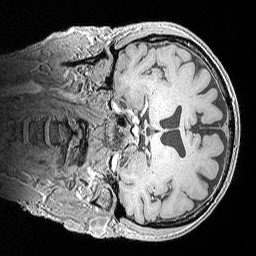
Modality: MP2RAGE
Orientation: coronal
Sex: male
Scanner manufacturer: siemens
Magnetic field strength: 3 T
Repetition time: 5 s
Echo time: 0.00292 s